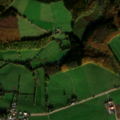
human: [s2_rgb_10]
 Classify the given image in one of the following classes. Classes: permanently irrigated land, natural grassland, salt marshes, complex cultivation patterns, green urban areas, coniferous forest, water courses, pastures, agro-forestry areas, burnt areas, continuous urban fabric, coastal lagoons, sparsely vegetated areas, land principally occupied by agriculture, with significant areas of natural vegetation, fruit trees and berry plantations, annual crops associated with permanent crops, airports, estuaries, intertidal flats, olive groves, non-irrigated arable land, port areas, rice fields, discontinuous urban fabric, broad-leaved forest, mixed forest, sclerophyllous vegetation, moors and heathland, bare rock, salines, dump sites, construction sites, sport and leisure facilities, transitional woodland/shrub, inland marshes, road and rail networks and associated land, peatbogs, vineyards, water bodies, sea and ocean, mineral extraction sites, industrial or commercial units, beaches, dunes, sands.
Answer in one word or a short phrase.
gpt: discontinuous urban fabric, non-irrigated arable land, pastures, complex cultivation patterns, broad-leaved forest, mixed forest